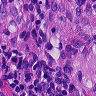
Metastatic tissue present: yes